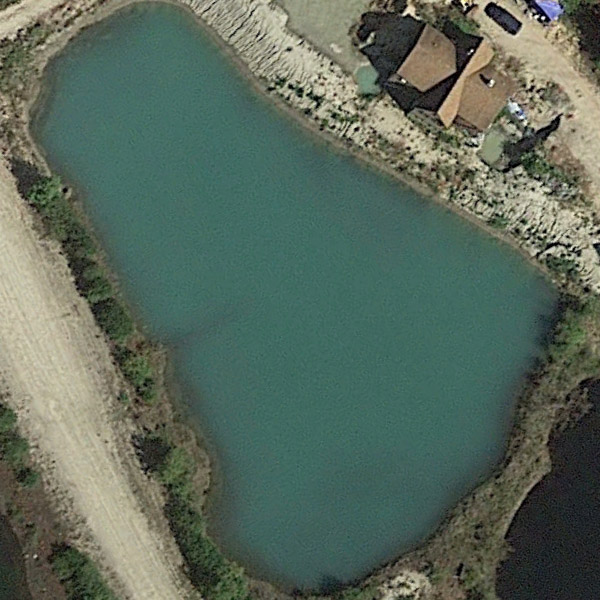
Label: Pond